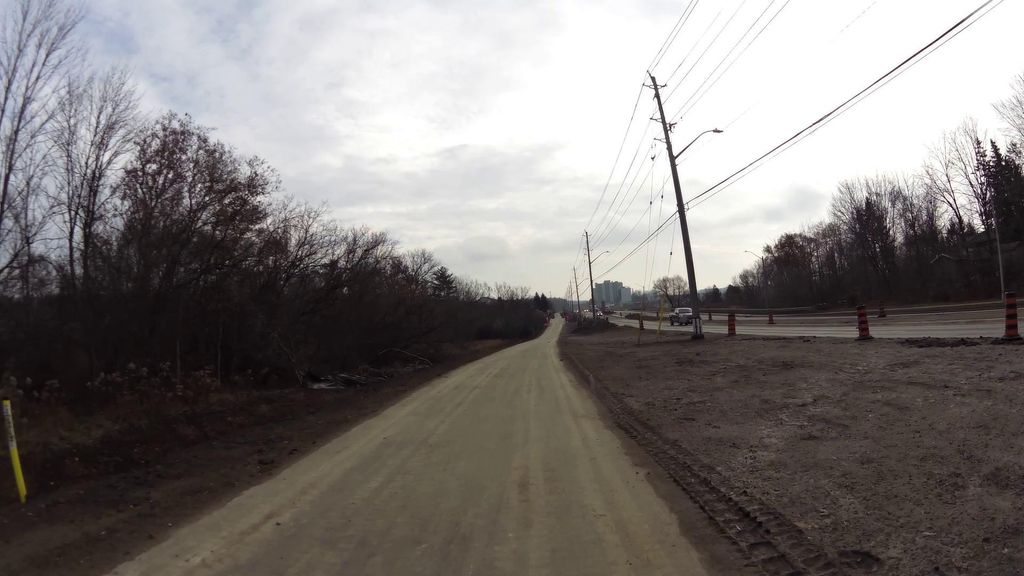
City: kitchener-waterloo